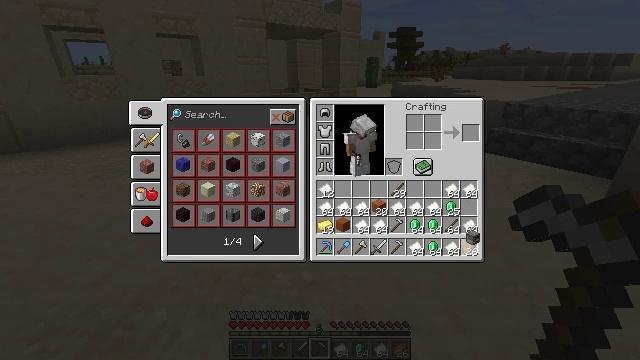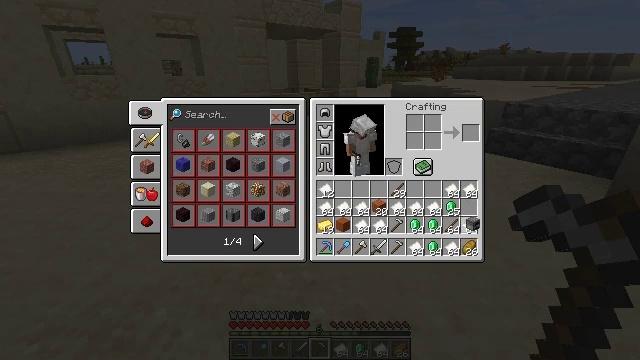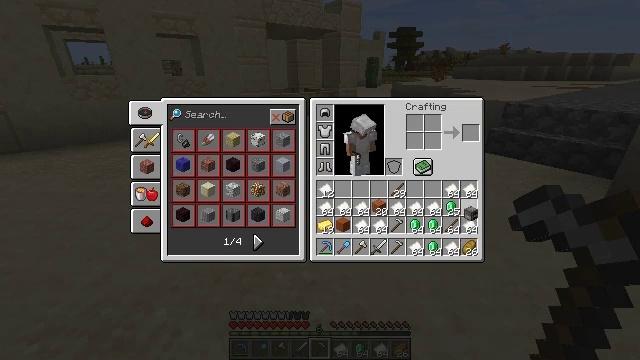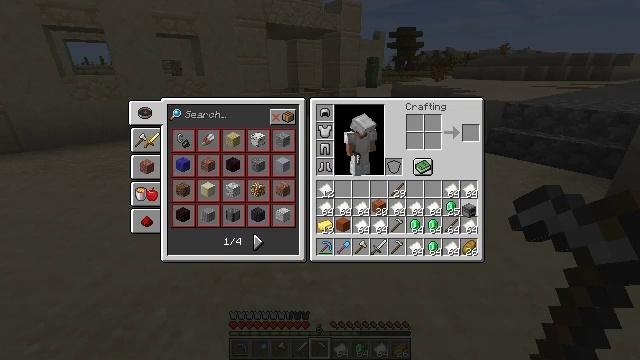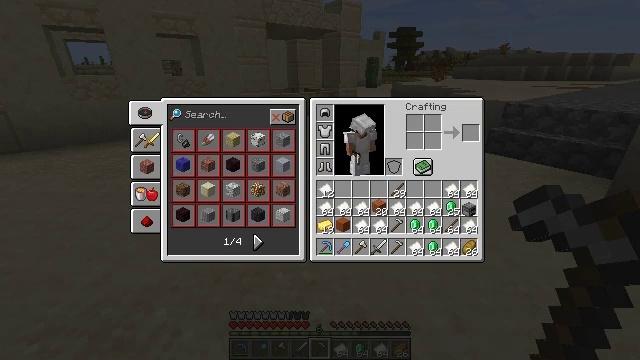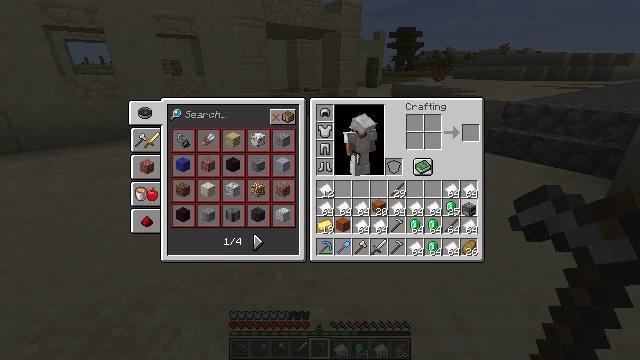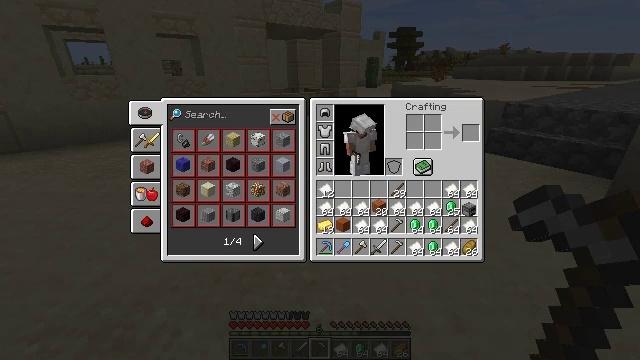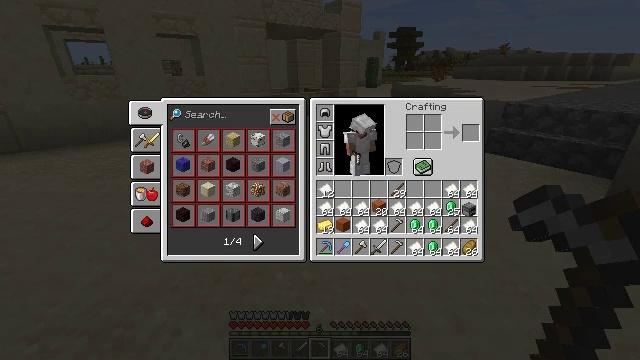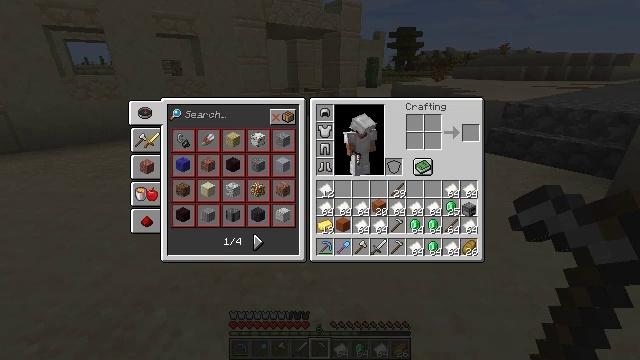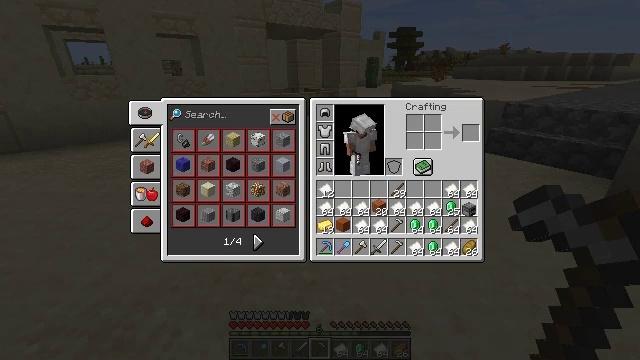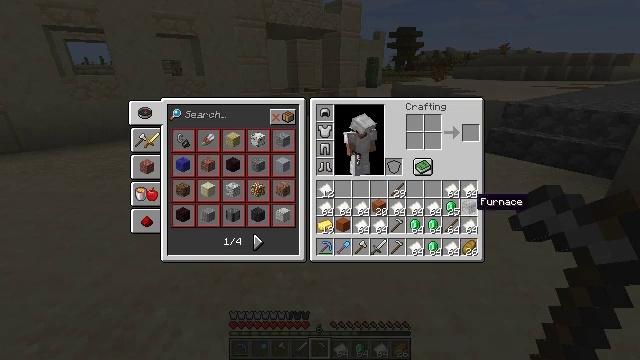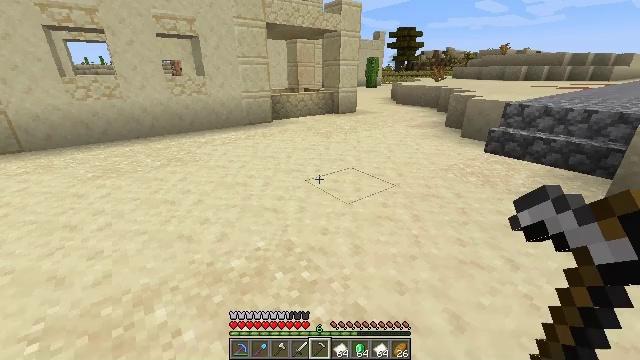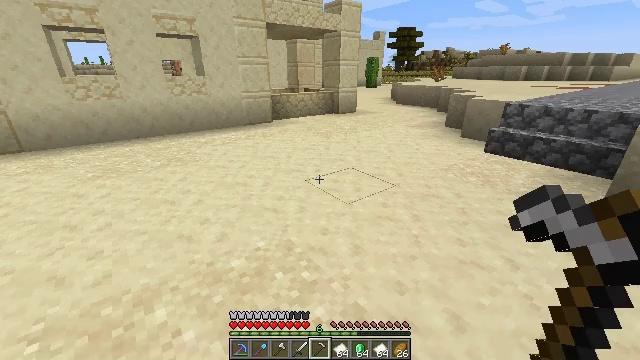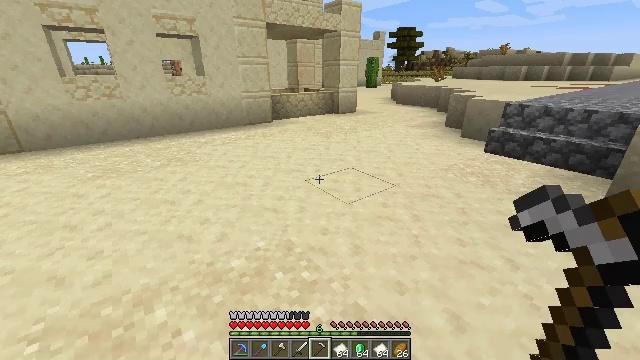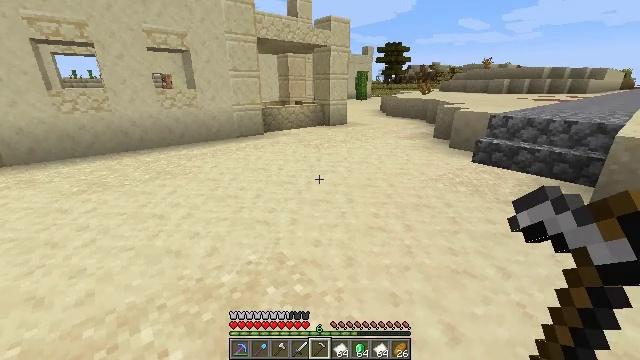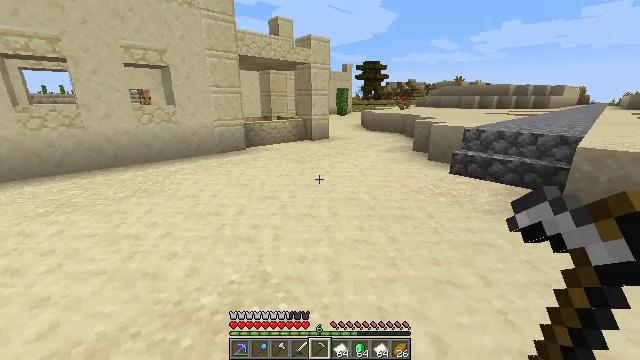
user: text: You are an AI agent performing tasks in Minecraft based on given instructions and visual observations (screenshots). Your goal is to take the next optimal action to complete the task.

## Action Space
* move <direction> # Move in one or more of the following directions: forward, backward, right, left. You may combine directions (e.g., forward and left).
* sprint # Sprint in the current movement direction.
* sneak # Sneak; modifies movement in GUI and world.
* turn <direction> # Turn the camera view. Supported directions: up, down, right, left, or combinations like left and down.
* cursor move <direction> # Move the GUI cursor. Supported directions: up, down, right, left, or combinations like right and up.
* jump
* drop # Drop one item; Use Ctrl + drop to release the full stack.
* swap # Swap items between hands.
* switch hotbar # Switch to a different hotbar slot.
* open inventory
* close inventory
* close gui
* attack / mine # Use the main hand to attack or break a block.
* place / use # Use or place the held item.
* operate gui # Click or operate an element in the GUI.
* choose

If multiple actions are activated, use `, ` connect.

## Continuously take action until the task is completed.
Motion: motion action
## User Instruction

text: Break the dead bush for sticks.
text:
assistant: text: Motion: cursor move up
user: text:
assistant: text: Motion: cursor move up
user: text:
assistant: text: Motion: no_op
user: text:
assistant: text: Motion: no_op
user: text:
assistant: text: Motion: no_op
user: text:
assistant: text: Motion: no_op
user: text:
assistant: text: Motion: operate gui
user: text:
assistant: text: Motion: operate gui
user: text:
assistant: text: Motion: operate gui
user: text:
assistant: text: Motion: no_op
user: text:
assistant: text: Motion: no_op
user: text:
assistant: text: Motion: no_op
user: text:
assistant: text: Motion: no_op
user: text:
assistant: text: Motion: turn right and up
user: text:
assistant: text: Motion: turn right and up
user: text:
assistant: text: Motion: move forward, turn right and up
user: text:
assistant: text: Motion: move forward
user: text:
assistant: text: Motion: move forward
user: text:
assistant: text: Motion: move forward
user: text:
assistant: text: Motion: move forward
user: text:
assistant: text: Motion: move forward
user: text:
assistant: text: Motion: move forward, sprint
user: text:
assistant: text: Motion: move forward, sprint
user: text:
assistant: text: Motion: move forward, sprint
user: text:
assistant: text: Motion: move forward, sprint
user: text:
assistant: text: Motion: move forward, sprint
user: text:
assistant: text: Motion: move forward, sprint, turn right
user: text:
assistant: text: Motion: move forward, sprint, turn right, jump
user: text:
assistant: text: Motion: move forward, sprint, jump
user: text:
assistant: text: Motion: move forward, sprint, jump